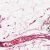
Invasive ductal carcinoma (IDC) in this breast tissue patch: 0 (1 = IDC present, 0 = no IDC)